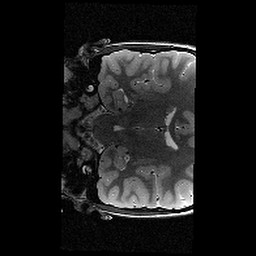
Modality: T2w
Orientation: coronal
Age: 10
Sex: female
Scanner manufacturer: siemens
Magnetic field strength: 3 T
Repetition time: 9.23 s
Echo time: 0.067 s